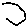
Label: hexagon